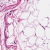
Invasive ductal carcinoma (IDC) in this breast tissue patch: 0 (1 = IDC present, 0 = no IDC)